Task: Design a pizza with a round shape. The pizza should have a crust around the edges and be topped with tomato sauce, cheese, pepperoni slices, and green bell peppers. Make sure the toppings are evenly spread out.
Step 505:
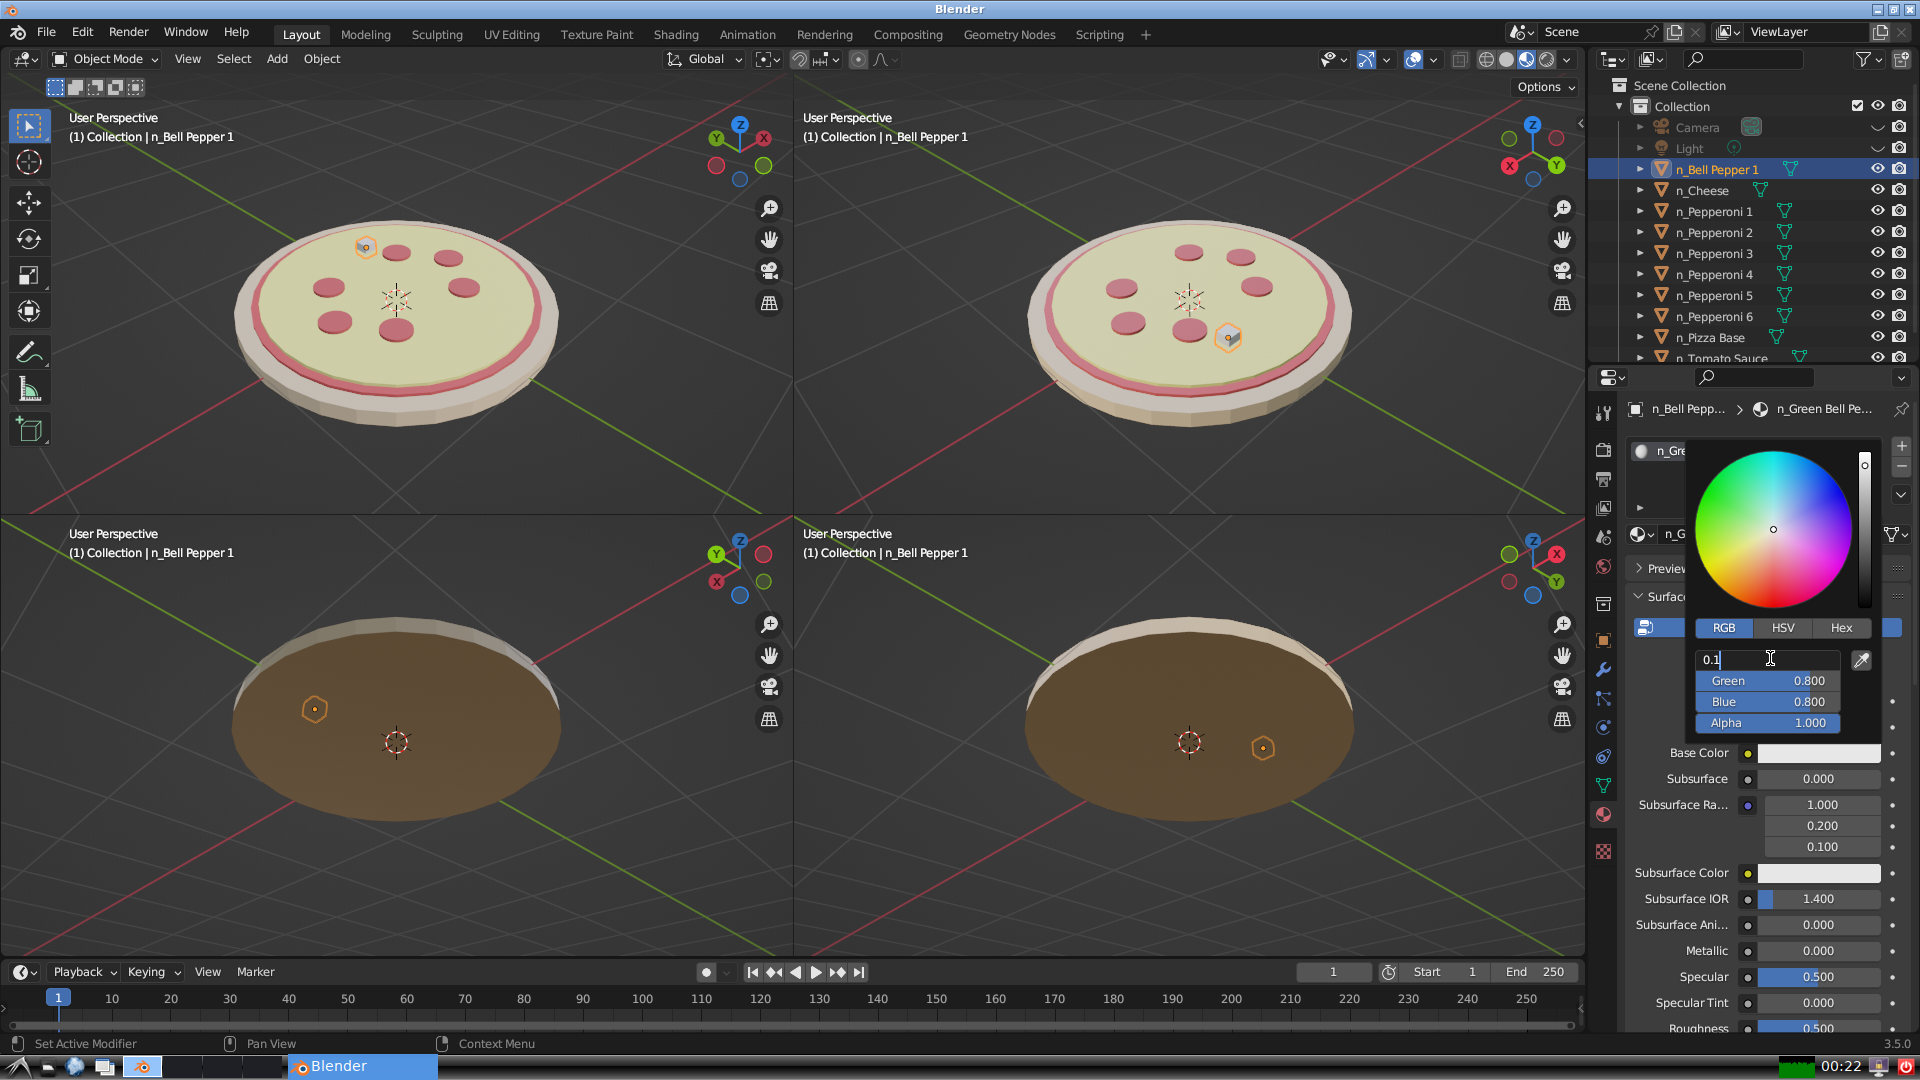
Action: {"key_press": ['Return']}